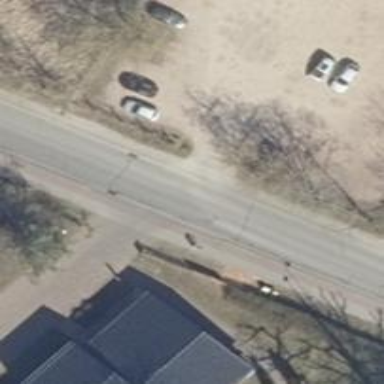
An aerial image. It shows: Tertiary road with asphalt surface. The road has separate sidewalks on both sides.